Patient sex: F
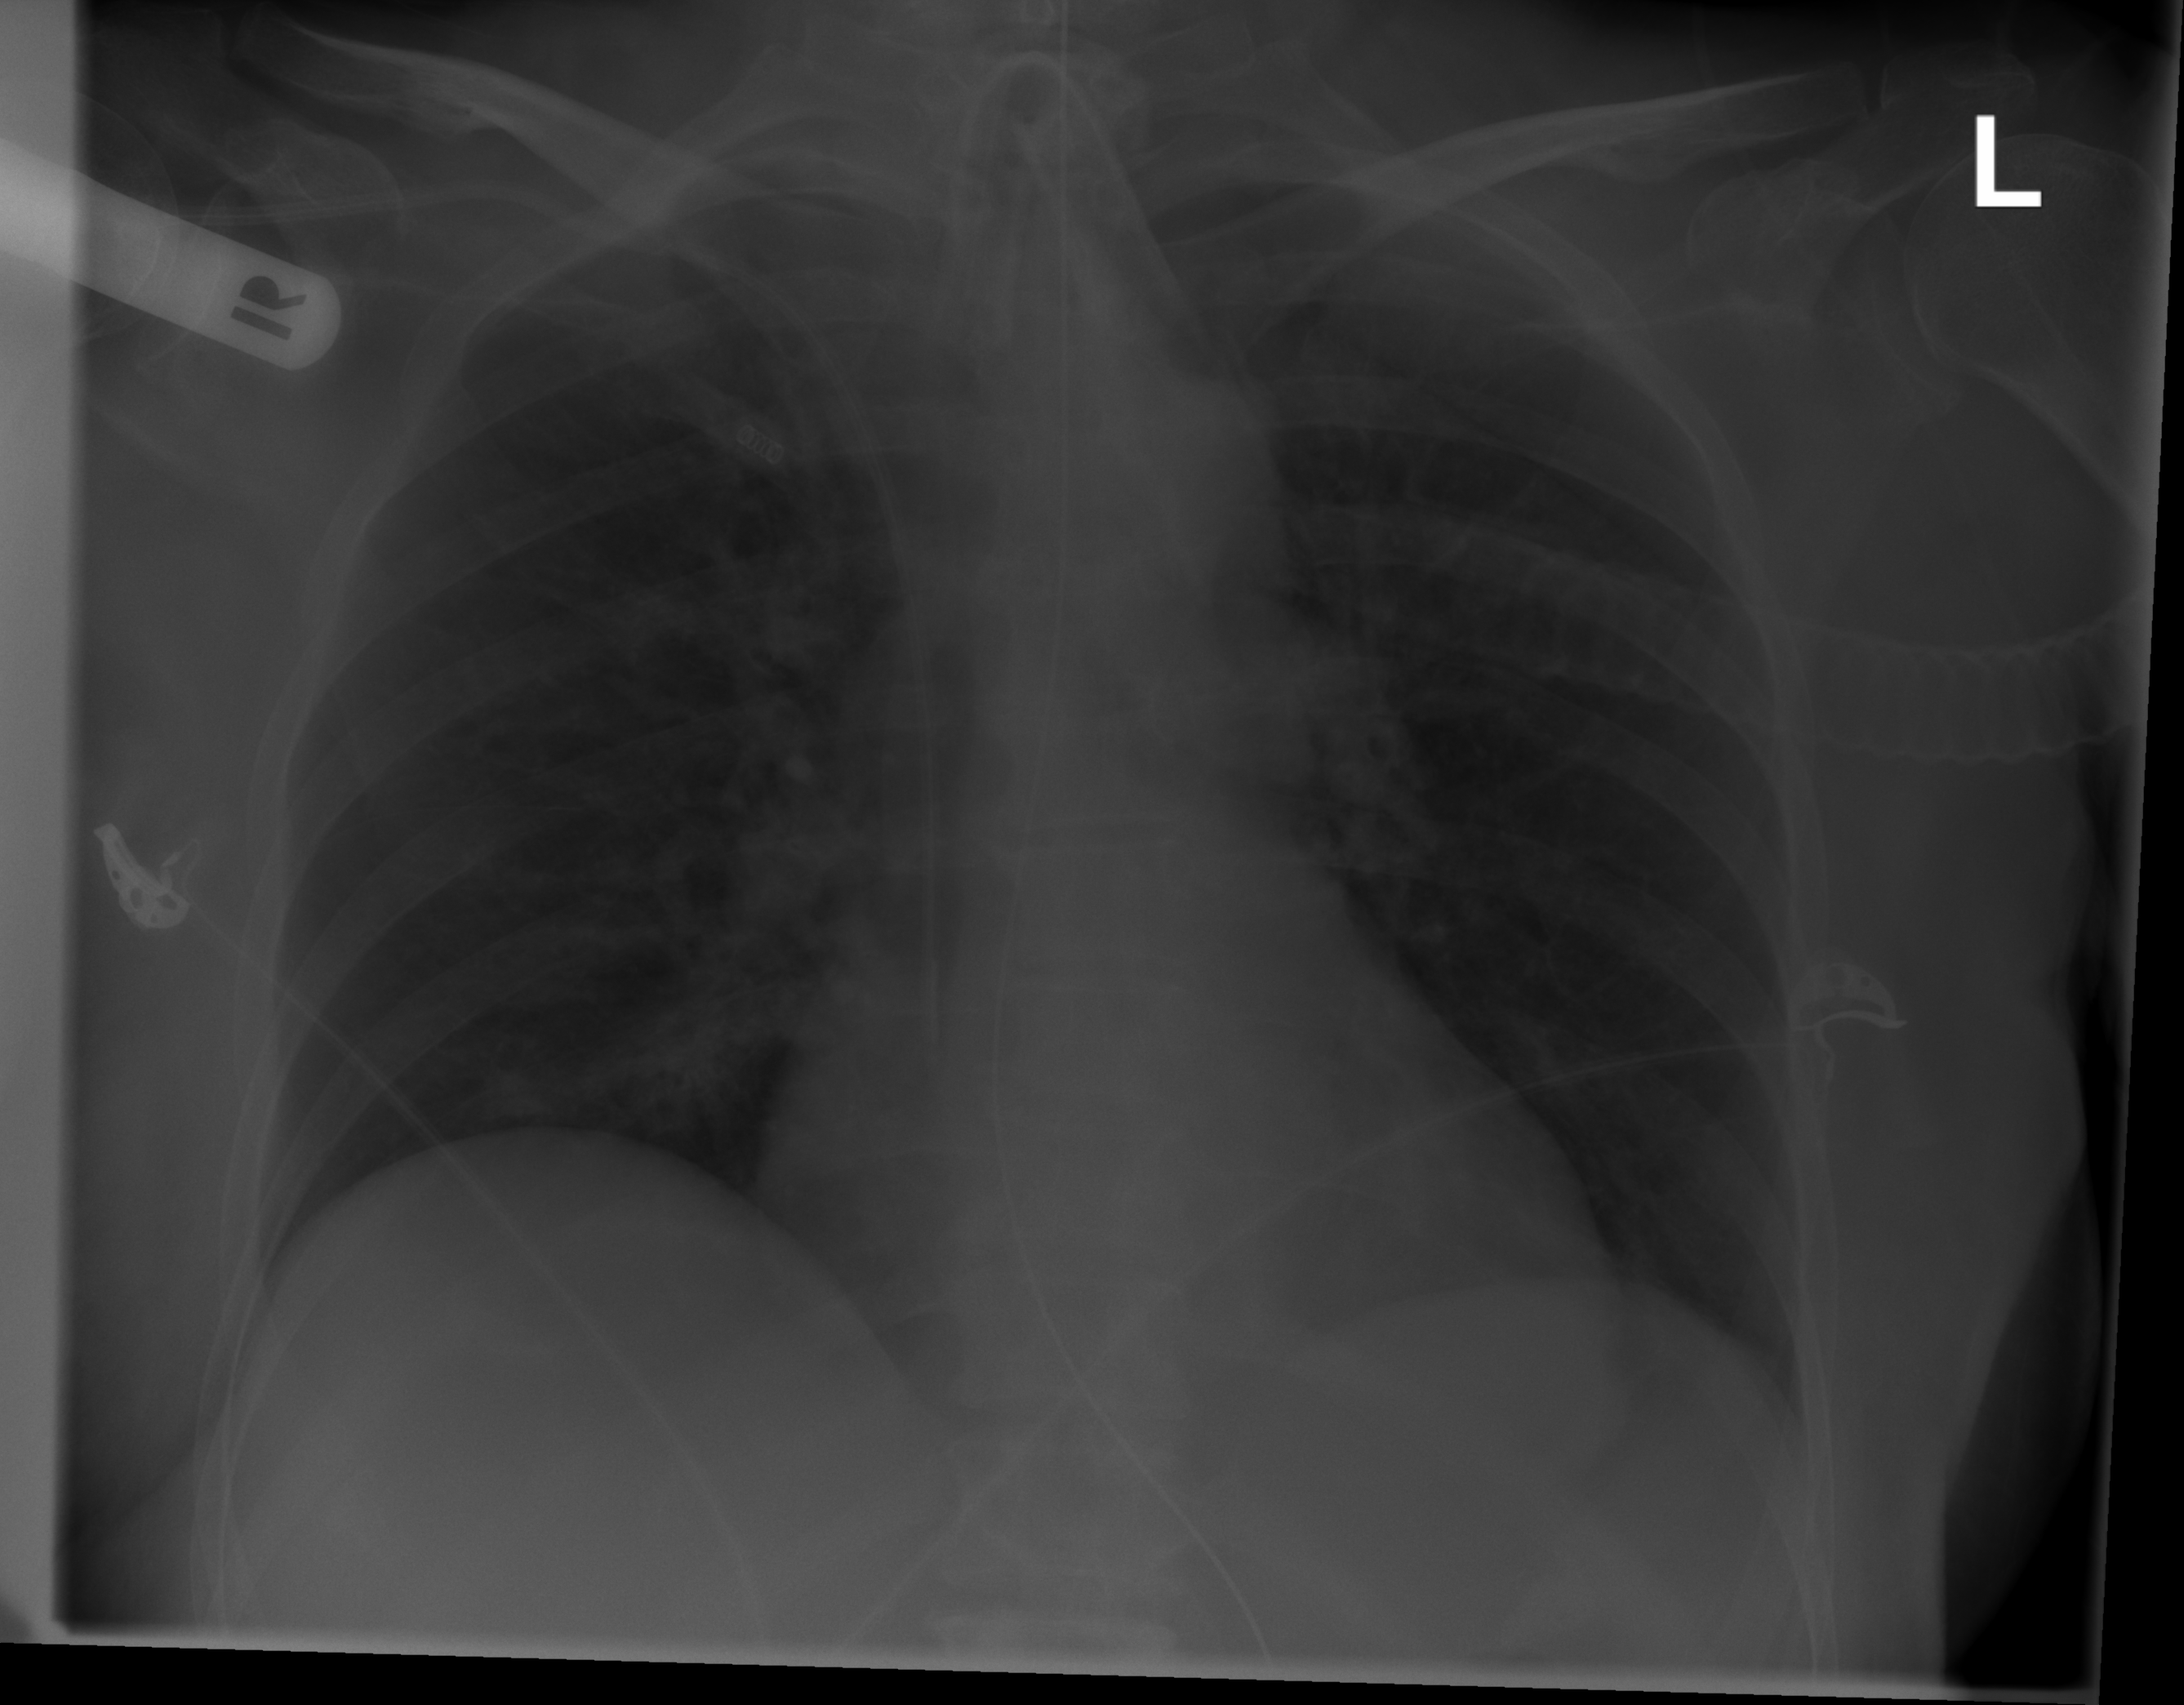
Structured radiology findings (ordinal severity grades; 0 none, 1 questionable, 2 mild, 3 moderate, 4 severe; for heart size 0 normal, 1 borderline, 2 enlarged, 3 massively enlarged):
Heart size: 2
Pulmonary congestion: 2
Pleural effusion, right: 0
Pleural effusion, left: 0
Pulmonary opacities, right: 2
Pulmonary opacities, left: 0
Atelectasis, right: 0
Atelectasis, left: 0